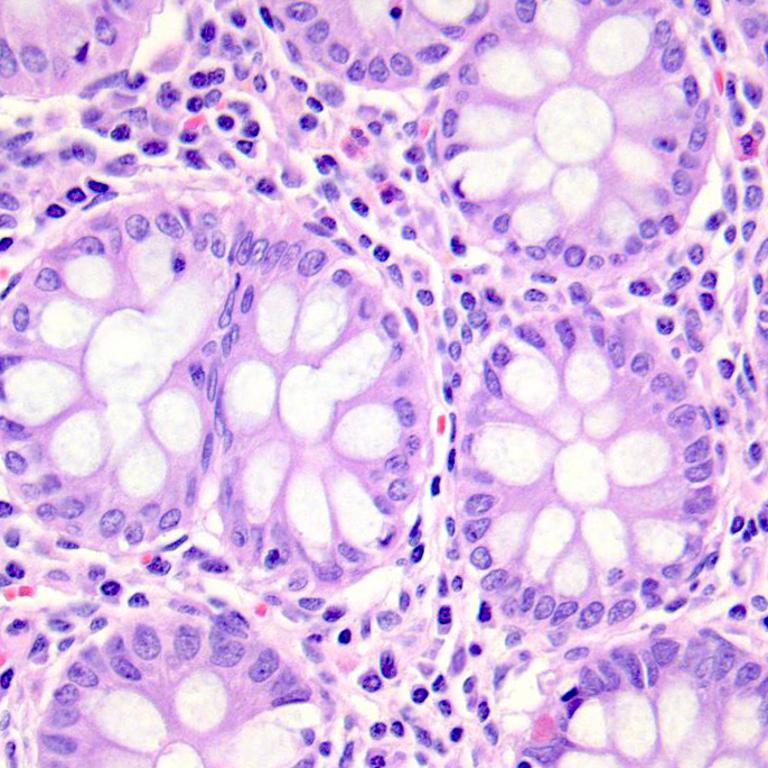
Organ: colon
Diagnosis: benign